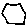
Label: hexagon